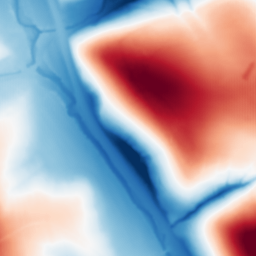
Category: multiscale
Decomposition family: dog_multiscale
Decomposition parameters: sigma_ratio: 2
n_scales: 6
base_sigma: 1
Upsampling method: fft_zeropad
Upsampling parameters: scale: 4
Upsampling scale: 4